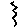
Label: zigzag